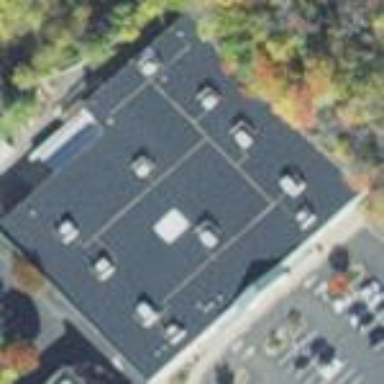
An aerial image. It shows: Part of building.